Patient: sex M, age 71
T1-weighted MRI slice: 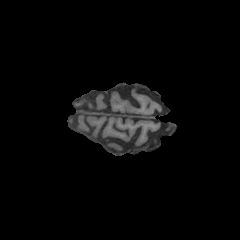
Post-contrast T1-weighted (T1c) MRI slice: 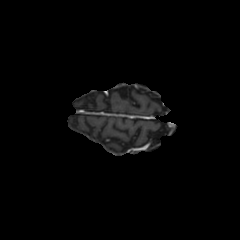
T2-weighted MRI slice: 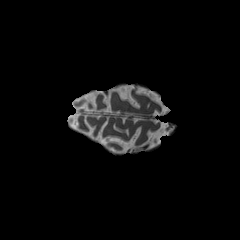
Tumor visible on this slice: no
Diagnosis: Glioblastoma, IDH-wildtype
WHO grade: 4